Question: How do I create this custom print dialog and get the values of the red options when the user clicks ok?
The print dialog below is not created manually, the app I took this screenshot from is probably modifying the default print dialog.
The items circled in red is associated with some data found in the app I took the screenshot from.
The class name of this dialog is which is the same print dialog found in notepad, wordpad, and vb6 common dialog print. So it is clear that it is modifying the dialog, adding controls to it somehow

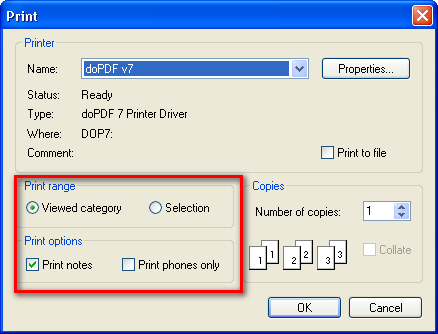
Answer: You could look at <URL> but don't expect this to be simple from VB6. it is clumsy enough in C++.
You could just create your own dialog Form.
Perhaps consider using the download in <URL>?